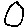
Label: circle